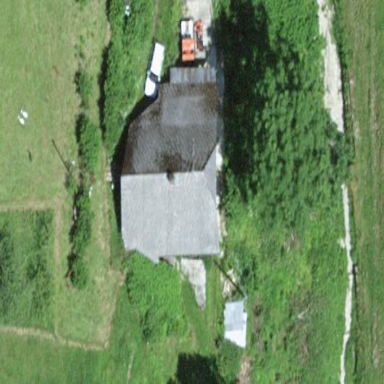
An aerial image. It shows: Farm building.